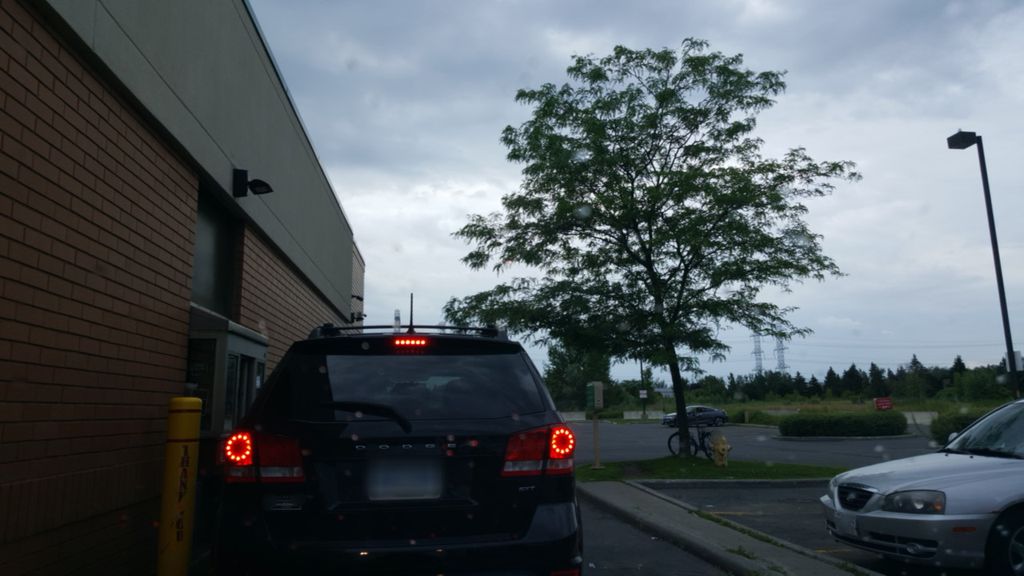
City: ottawa-gatineau